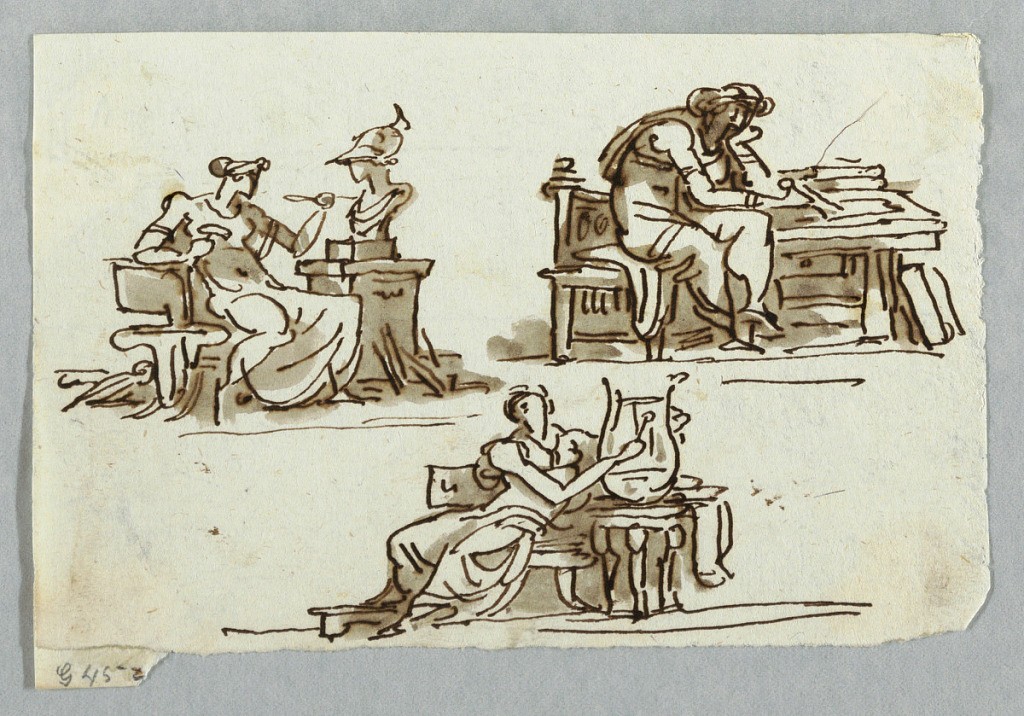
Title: Allegories of Sculpture, Architecture and Music
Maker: Felice Giani, Italian, 1758–1823
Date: ca. 1813
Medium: Pen and ink, brush and wash on paper
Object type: Drawing
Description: Top left, a woman sculpts a bust of Minerva. At right, a woman measures with a compass. Below, a seated woman plays a lyre.